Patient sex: M
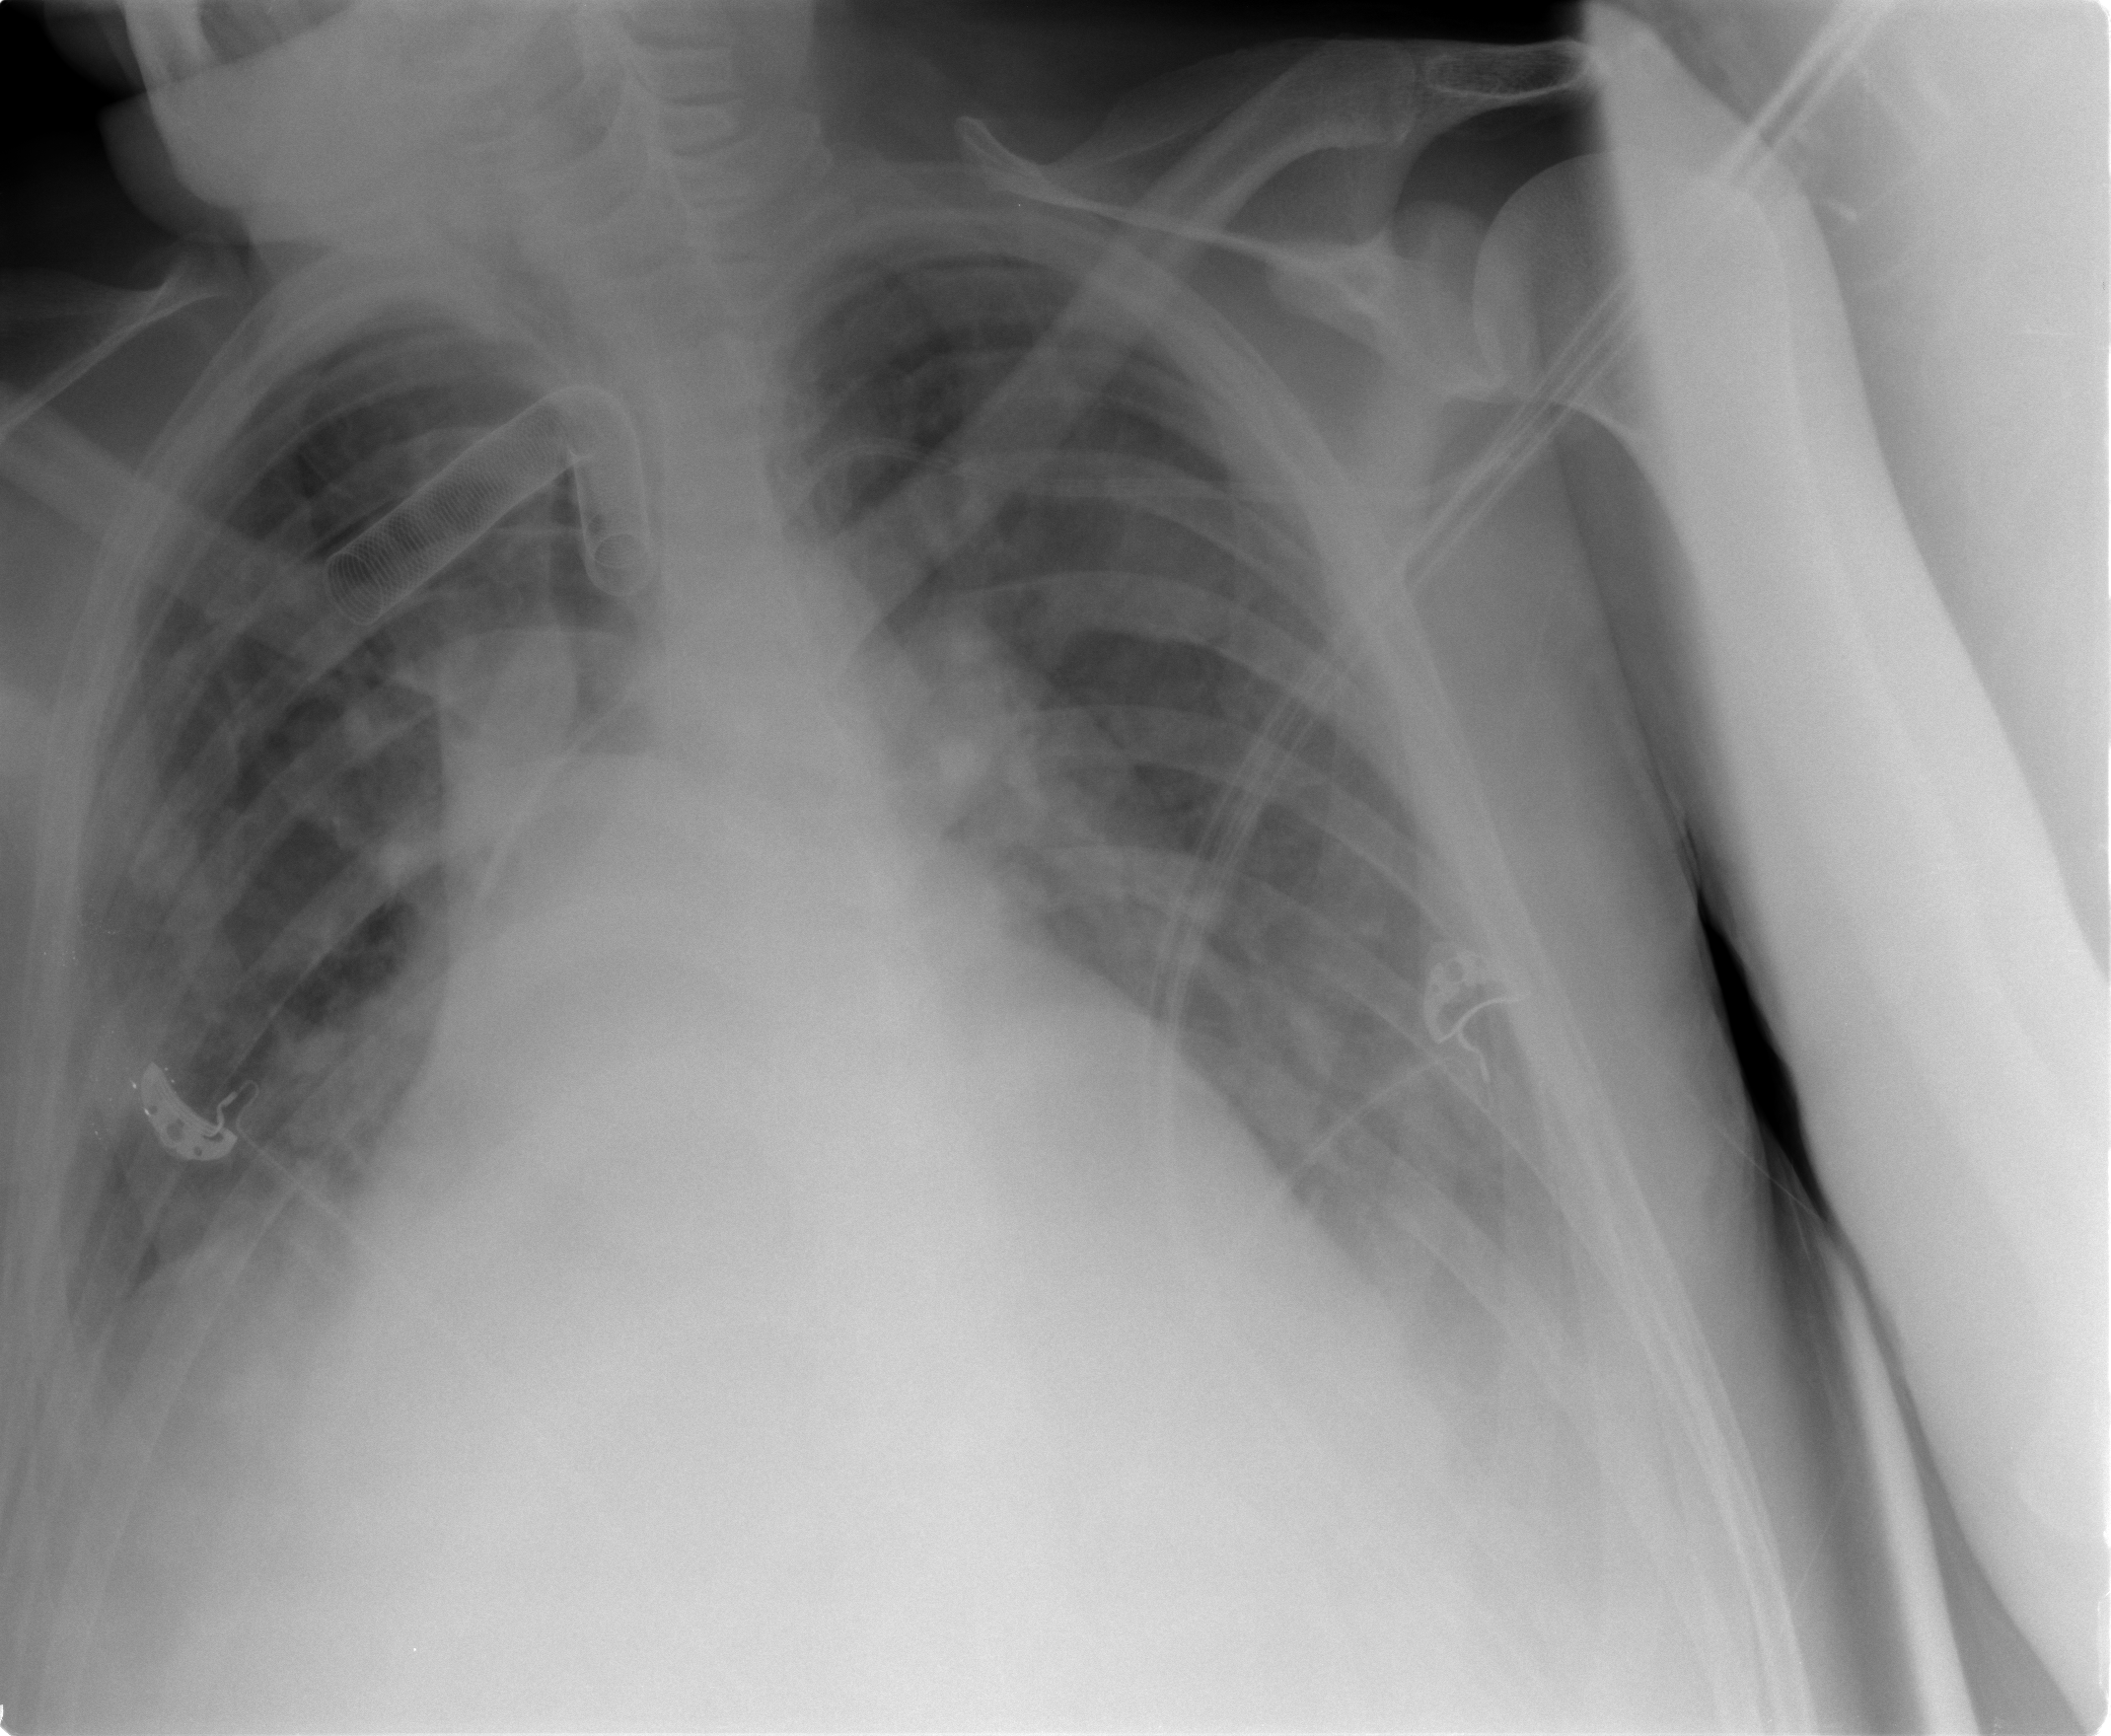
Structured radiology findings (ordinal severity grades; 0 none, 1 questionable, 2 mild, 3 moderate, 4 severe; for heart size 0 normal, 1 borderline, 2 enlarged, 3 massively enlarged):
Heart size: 3
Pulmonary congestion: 2
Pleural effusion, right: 2
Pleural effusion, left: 2
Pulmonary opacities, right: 2
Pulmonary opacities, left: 2
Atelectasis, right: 2
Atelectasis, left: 2